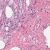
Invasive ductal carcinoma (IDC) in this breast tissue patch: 0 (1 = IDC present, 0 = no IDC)